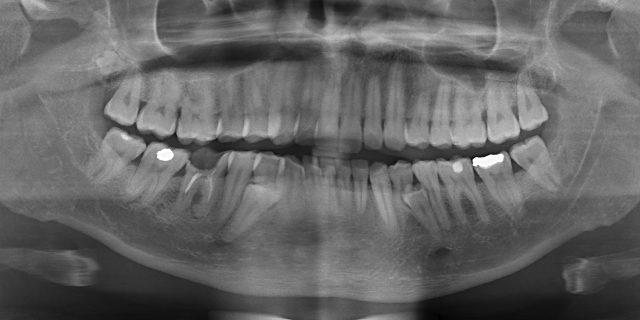
adult